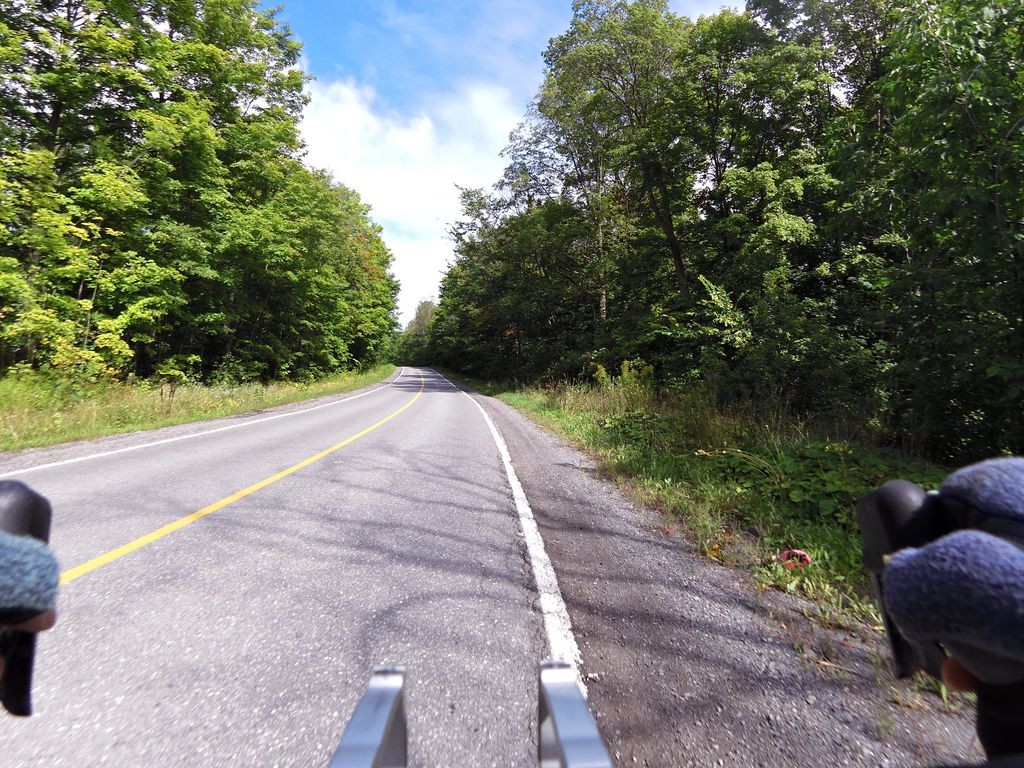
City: ottawa-gatineau